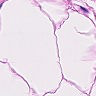
Metastatic tissue present: no